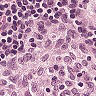
Metastatic tissue present: no